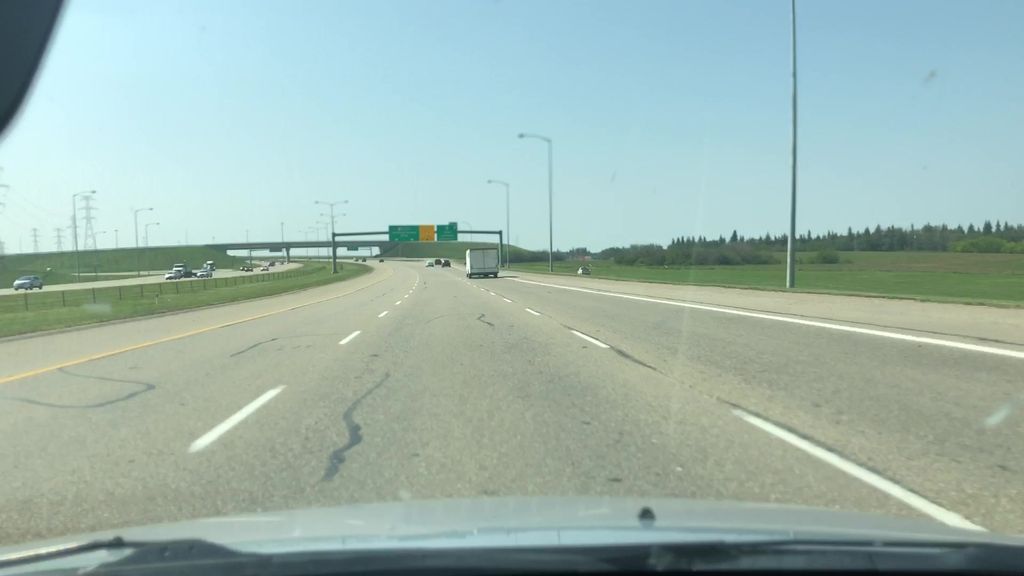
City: edmonton